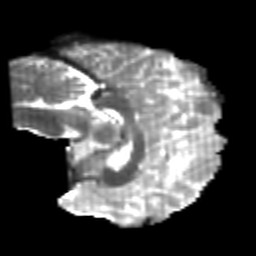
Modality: T2w
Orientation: sagittal
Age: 24
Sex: male
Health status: healthy
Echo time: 0.074 s